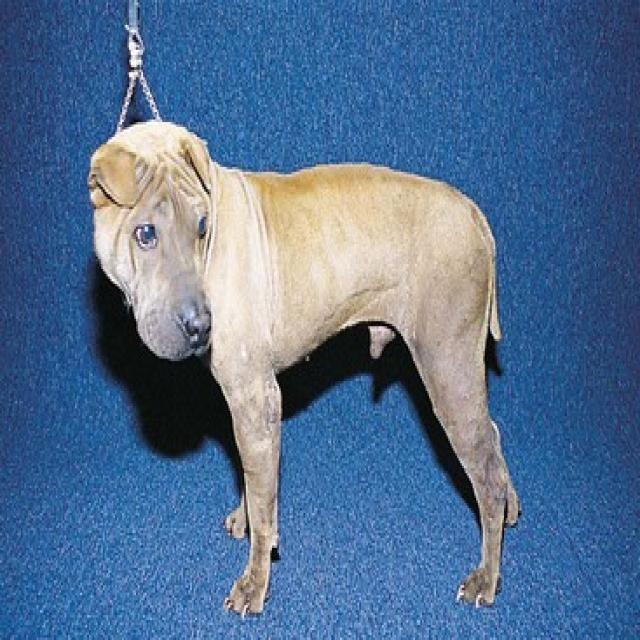
Canine hypersensitivity reaction — allergic skin response with urticaria, erythema, pruritus, and angioedema. May be food, environmental, or flea allergy related.